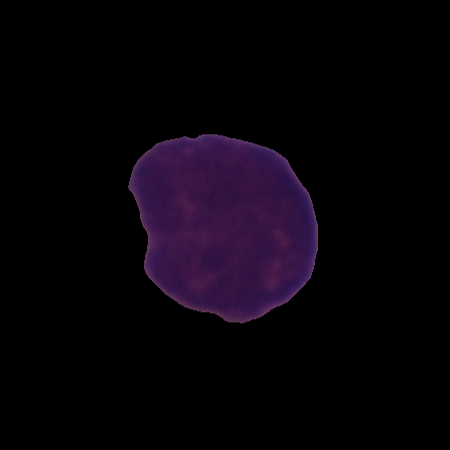
Label: cancer